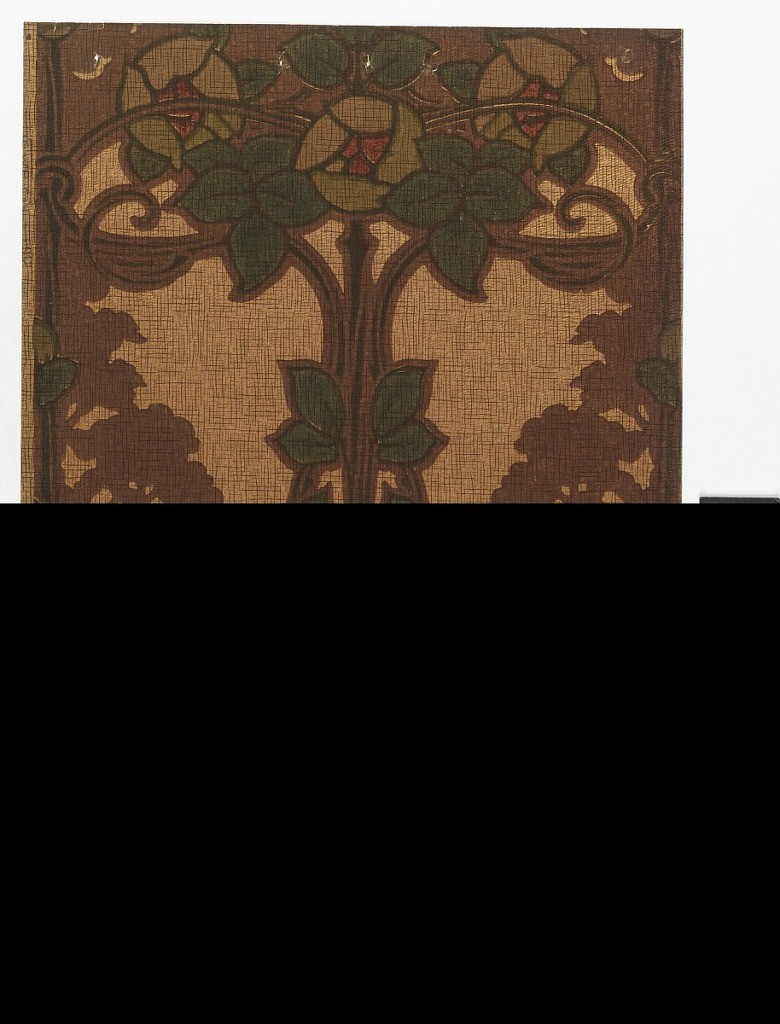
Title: Sidewall - sample
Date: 1906–08
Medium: Machine-printed
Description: Stylized vining floral; cluster of three roses in front of landscape silhouette. Pinted in red, green, gold and brown on textured tan background.